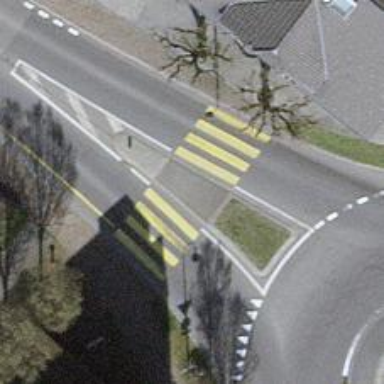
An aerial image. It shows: Zebra crossing on footway.